Field crop: maize
Growth stage: 2
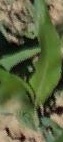
Species: maize